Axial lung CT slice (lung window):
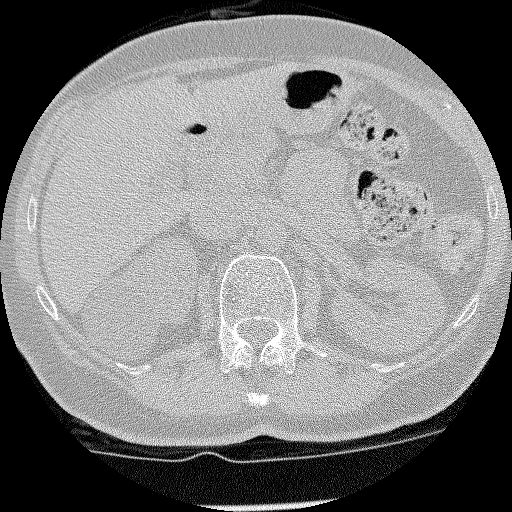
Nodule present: no